Question: I am currently learning the different workarounds for Xamarin forms. I created a web service that searches for weather information and sends a HTTPResponseMessage. I keep getting a not found error every time I call the API.
> I change the route on the API and now I get a JSON parse error:
'''
public async Task<string> weather(){
var parameters = new Dictionary<string, string>{
{"lat", "33.92649137"}, {"lon", "-83.343567"}
};
try{
var xml = await MobileService.InvokeApiAsync<string>("GetWeather", HttpMethod.Get, parameters);
return xml;
}catch (Exception e){
DisplayAlert ("Error", e.ToString(), "Close");
return "Failed";
}
}
'''
My Webservice api:
'''
namespace MobileWeather.Controllers
{
public class TestController : TableController<Weather>
{
protected override void Initialize(HttpControllerContext controllerContext)
{
base.Initialize(controllerContext);
MobileServiceContext context = new MobileServiceContext();
DomainManager = new EntityDomainManager<Weather>(context, Request, Services);
}
public IQueryable<Weather> GetAllTodoItems()
{
return Query();
}
/// <summary>
/// Get the weather information for a location based on the longitude and latitude values.
/// </summary>
/// <param name="lat">The latitude of the project site.</param>
/// <param name="lon">The longitude of the project site.</param>
[HttpGet]
[Route("api/GetWeather")]
public async Task<HttpResponseMessage> GetWeather(string lon, string lat)
{
HttpClient client = new HttpClient();
client.BaseAddress = new Uri("http://forecast.weather.gov/MapClick.php");
string uri = "http://forecast.weather.gov/MapClick.php?lat=" + lat + "&lon=" + lon + "&FcstType=dwml";
//create a weather item.
Weather weather = new Weather();
HttpResponseMessage response = await client.GetAsync(uri);
XDocument xml = new XDocument();
xml = XDocument.Parse(await response.Content.ReadAsStringAsync(), LoadOptions.None);
/*
weather.Temperature = Convert.ToInt32( xml.Descendants("temperature").Descendants("value").ElementAt(0).Value);
weather.Lon = lon;
weather.Lat = lat;
weather.Precipitation = Convert.ToInt32(xml.Descendants("probability-of-precipitation").Descendants("value").ElementAt(0).Value);
weather.Forecast = xml.Descendants("wordedForecast").Descendants("text").ElementAt(0).Value;
weather.Hazard = xml.Descendants("hazards").Descendants("hazard-conditions").ElementAt(0).Value;
weather.DateAndTime = DateTime.Now;
*/
//query for the data we want!
return new HttpResponseMessage()
{
Content = response.Content
};
}
public HttpResponseMessage Post()
{
return new HttpResponseMessage()
{
Content = new StringContent("POST: Test message")
};
}
public HttpResponseMessage Put()
{
return new HttpResponseMessage()
{
Content = new StringContent("PUT: Test message")
};
}
}
}
'''
Update => I change the route on the GetWeather method to [Route("api/GetWeather")] and now I am getting a parse error.

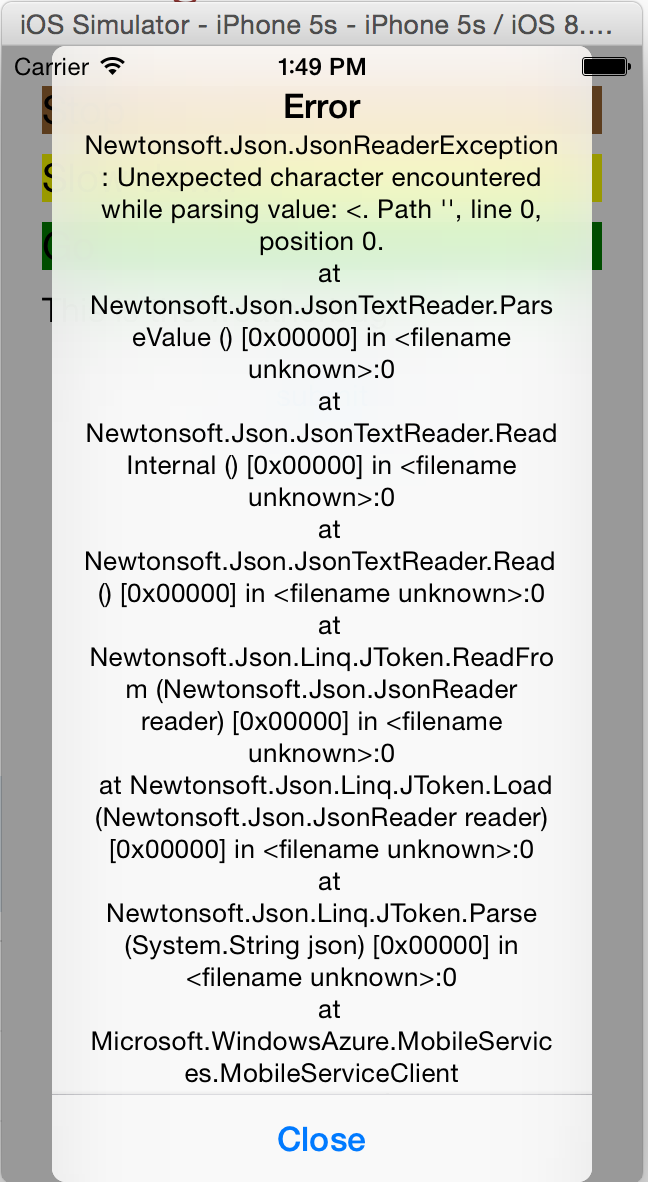
Answer: OK, It would seen the route needed to point to api/GetWeather for my mobile client to find it. As for the parsing error, I will fix it as soon as Azure comes back from being down. The error so far appears to be cause because InvokeApiAsync expects a JSON object by default and I am responding with a HTTPResponseMessage.